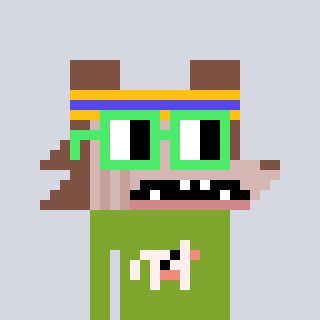
a pixel art character with square light green glasses, a werewolf-shaped head and a slimegreen-colored body on a cool background